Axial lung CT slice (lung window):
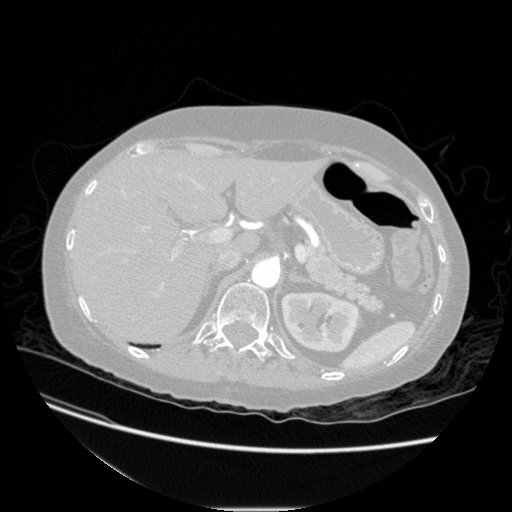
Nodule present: no